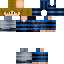
A male human skin with medium skin, wearing brown long hair dressed in a blue hoodie and gray pants, featuring a closed mouth.